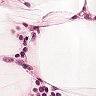
Metastatic tissue present: no